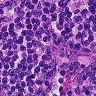
Metastatic tissue present: yes